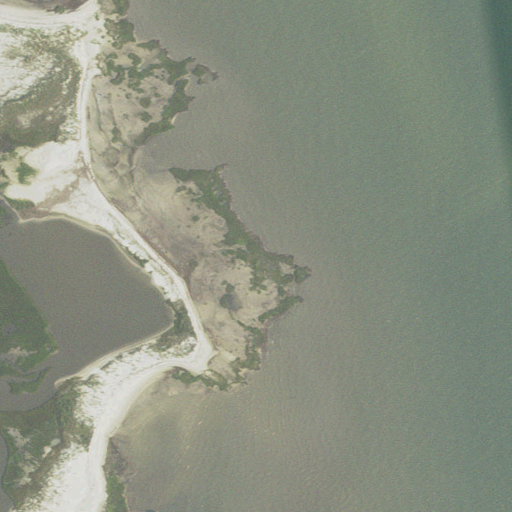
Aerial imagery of island in Virginia named Plumtree Island containing open water, herbaceous wetlands, barren land, and grassland